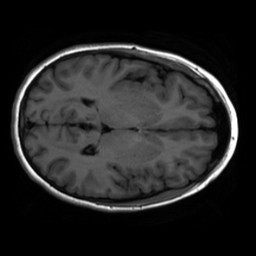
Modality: inplaneT1
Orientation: axial
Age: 21
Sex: female
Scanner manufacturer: ge
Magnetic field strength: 3 T
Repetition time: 2.499 s
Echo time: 0.02513 s